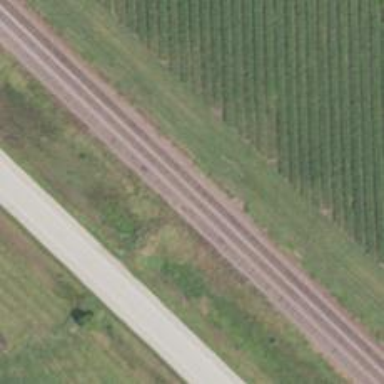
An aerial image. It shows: Level crossing along the railway.